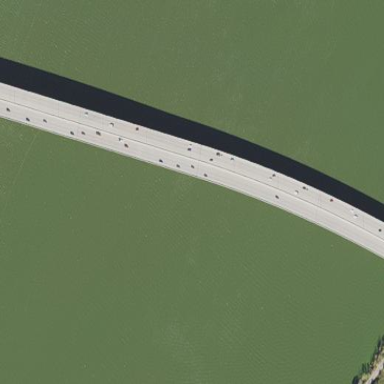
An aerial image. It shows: Bridge that is man-made.